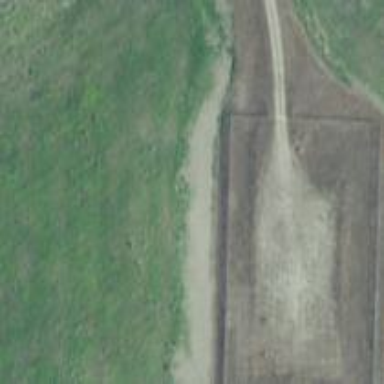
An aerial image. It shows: Fence.